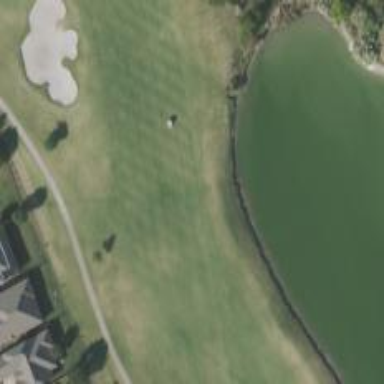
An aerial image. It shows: Golf hole.